Question: I'm completely new to php but managed to find a script that will produce the HTTP/1.0 401 Unauthorized message box
This is the message box:

I've heard and seen that you can make this message box be sent through an image. How do i go about doing that?
When done, the steps should be:
I post image.jpg
The authentication message shows up
I know it involves me having a website (example.com). Then on the website i have a folder (example.com/folder) and in that folder i have the image (example.com/folder/image.jpg). What php script do i put in the folder that will result in the image generating the authentication message?
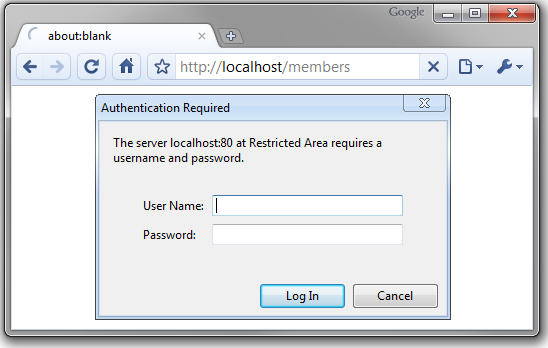
Answer: As said before in comments, it has nothing to do with PHP.
The button in your example just set the image URL. But that URL is protected by HTTP Basic Authentication.
To do this just create 2 files in the image folder : <URL>
And add HTML and Javascript code like the one on the website :
'''
<img src="" id="downloadImg" alt=""/>
<input type="button" value="Display Image" id="displayImage" onclick="document.getElementById('downloadImg').src='/protected-folder/image.jpg';"/>
'''